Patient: sex M, age 57
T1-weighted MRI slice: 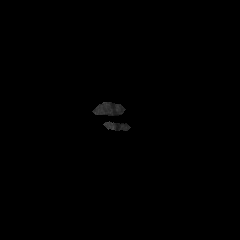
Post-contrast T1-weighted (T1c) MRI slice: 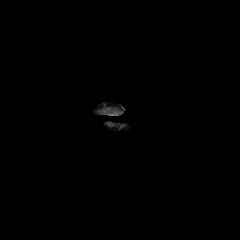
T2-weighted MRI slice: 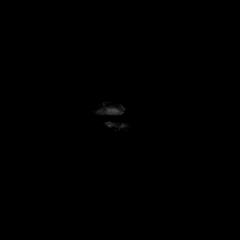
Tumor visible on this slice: no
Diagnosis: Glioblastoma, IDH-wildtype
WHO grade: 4